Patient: sex F, age 22
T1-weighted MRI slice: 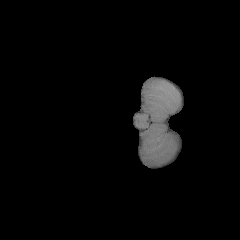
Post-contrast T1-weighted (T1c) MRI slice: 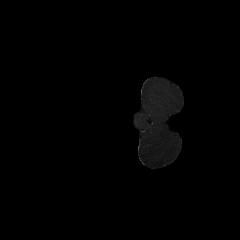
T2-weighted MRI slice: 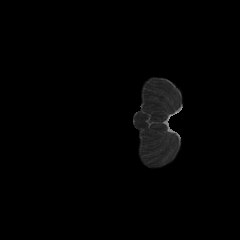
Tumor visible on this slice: no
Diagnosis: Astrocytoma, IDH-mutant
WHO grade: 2